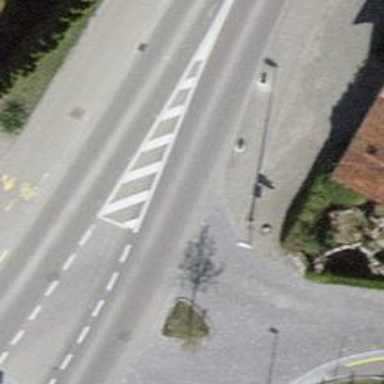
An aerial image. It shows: Kerb serving as barrier.